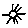
Label: sun